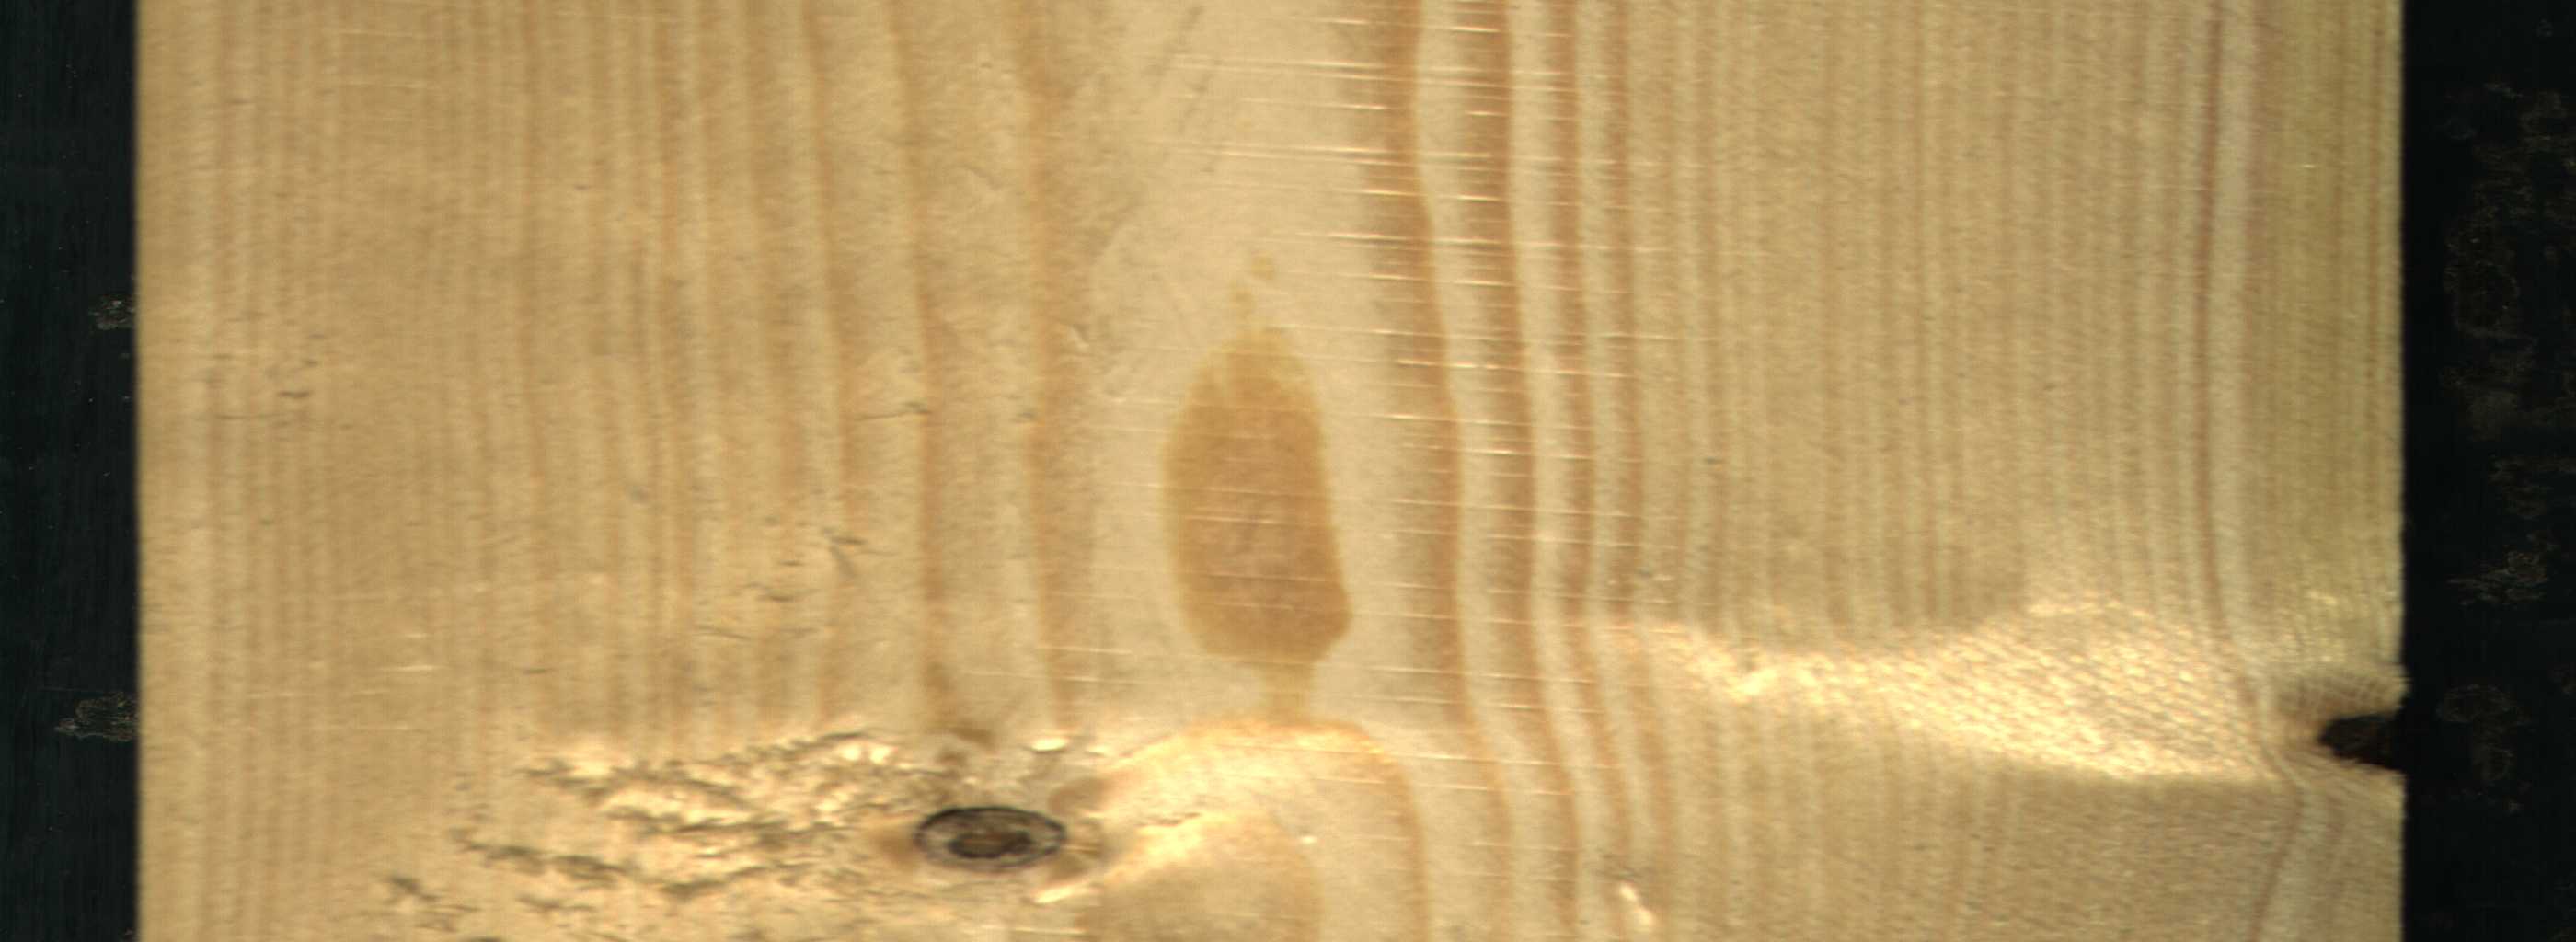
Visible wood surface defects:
Knot_missing
Dead_Knot